Question: So, I'm developing an app with fragments, and everything is fine, except that when I change orientation the entries on my 'ListFragment' duplicate like this:

And when I go back to portrait mode, the items are still duplicated; until I kill the process and restart.
To populate the list I'm using an 'AsyncTaskLoader', but it only runs once, when the application starts for the first time; then my adapter gets filled with the info for the rows.
I'm not using the '<fragment>' tag in my main.xml, the fragment is added by code in the 'parent' activity like this:
'''
protected void onCreate(Bundle savedInstanceState) {
super.onCreate(savedInstanceState);
setContentView(R.layout.main);
if (savedInstanceState == null) {
TodoListFragment fragment = new TodoListFragment();
FragmentTransaction trans = getFragmentManager().beginTransaction();
trans.replace(R.id.fragment_list_container, fragment,
LIST_FRAGMENT_TAG);
trans.commit();
}
}
'''
The replace was and add, but changed trying to test if it made any difference, it didn't.
I also tried using the 'setRetainInstance(true)' method, to no avail.
I'm stumped, any help would be greatly appreciated.
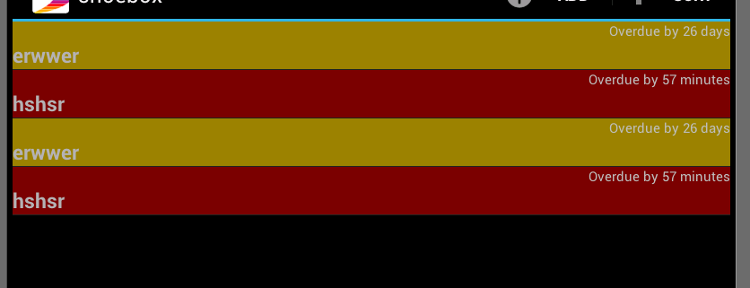
Answer: You say the AsyncTaskLoader only runs when the app starts... On orientation change the app is restarting, so maybe it's running a second time?